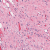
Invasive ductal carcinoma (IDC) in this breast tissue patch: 1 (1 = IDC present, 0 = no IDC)